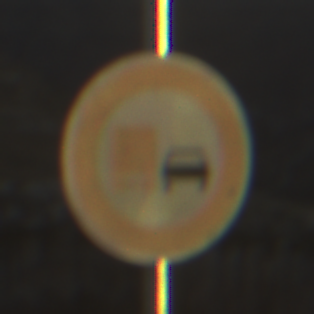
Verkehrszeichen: UeberholverbotKraftfahrzeuge
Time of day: SunriseSunset
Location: Outdoor (Nature)
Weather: Clear
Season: NotSpecified
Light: Natural